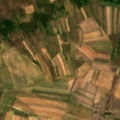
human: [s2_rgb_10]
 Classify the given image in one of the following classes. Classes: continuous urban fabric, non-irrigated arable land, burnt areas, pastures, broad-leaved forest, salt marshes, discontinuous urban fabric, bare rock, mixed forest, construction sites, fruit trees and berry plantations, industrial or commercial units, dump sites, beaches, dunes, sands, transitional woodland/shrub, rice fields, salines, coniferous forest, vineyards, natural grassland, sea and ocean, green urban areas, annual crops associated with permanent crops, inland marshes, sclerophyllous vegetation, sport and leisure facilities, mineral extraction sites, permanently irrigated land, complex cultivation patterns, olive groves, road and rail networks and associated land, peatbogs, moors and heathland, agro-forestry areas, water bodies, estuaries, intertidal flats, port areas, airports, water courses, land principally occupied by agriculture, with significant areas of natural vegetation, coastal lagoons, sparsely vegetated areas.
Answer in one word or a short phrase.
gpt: complex cultivation patterns, land principally occupied by agriculture, with significant areas of natural vegetation